Question: For example, I'm currently on viewDidUnload. Pressing + will let me go to the next option(viewWillAppear). Is there a shortcut to make the cursor go up one option(viewDidLoad)?

.
I know this is tedious, but it's been very annoying to me because I don't want to move my hand to the up and down key every time I type a variable.
Thanks!
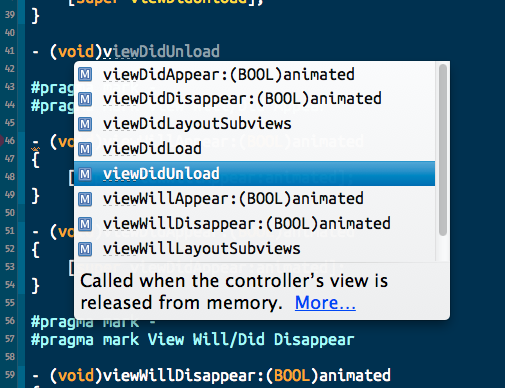
Answer: I don't know about XCode in particular but in similar situations in other apps I find - is the usual counterpart to - ("previous" vs. "next" perhaps?). These are the standard bindings in the <URL>.